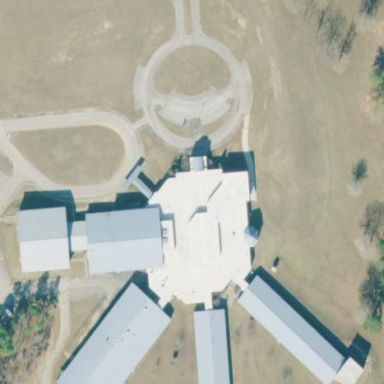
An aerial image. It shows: School building.